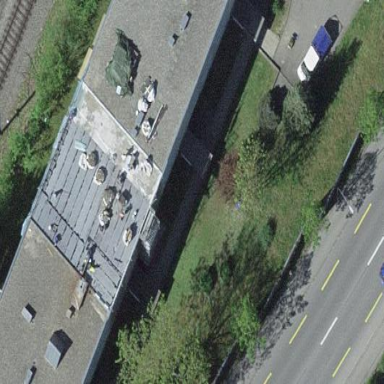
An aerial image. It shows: Residential building with flat roof.